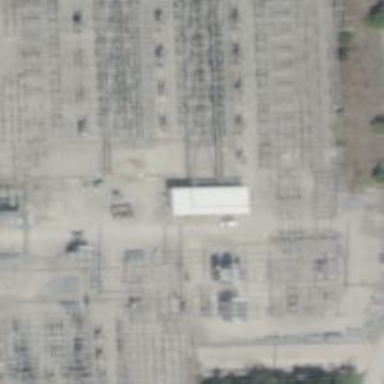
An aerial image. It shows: Switch used for power control.